Question: I have created a sample 'web application' and 'deployed' it on my 'remote server desktop'. I am able to run the sample web application 'locally' on that 'remote server desktop' by 'URL : http://localhost:8080/HelloWeb/'.
Now I would like run that application using 'URL like : http://<192.168.0.111>/HelloWeb/' from other 'desktops' because it hosted on server but it showing me '404' error.
Steps what I did-
I have downloaded the 'Apache Tomcat' core 64 bit zip from <URL>.
Copy that folder "apache-tomcat-6.0.37" to 'Z: Drive' and extract the folder.
I already had 'Java 1.7' installed on my system in 'C: Drive'.
Created System Environment of 'JAVA_HOME' and 'TOMCAT_HOME'.
Copy my sample web application into 'apache-tomcat-6.0.37\webapps\'
You can see the structure in the below image.

web.xml contains-
'''
<?xml version="1.0" encoding="UTF-8"?>
<web-app version="3.0" xmlns="http://java.sun.com/xml/ns/javaee" xmlns:xsi="http://www.w3.org/2001/XMLSchema-instance" xsi:schemaLocation="http://java.sun.com/xml/ns/javaee http://java.sun.com/xml/ns/javaee/web-app_3_0.xsd">
<servlet>
<servlet-name>HelloServlet</servlet-name>
<servlet-class>org.mypackage.hello.HelloServlet</servlet-class>
</servlet>
<servlet-mapping>
<servlet-name>HelloServlet</servlet-name>
<url-pattern>/HelloServlet</url-pattern>
</servlet-mapping>
<session-config>
<session-timeout>
30
</session-timeout>
</session-config>
</web-app>
'''
Context.XML contains
'''
<?xml version="1.0" encoding="UTF-8"?>
<Context antiJARLocking="true" path="/HelloWeb"/>
'''
You can download the source code from <URL>
I followed <URL> link to deployed the web application.
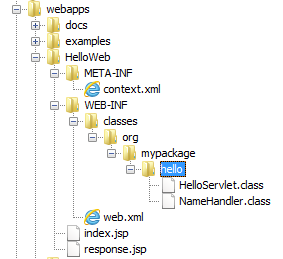
Answer: you should write port number also in the URL like this
'''
http://192.168.0.111:8080/HelloWeb/
'''
8080 is the default port number